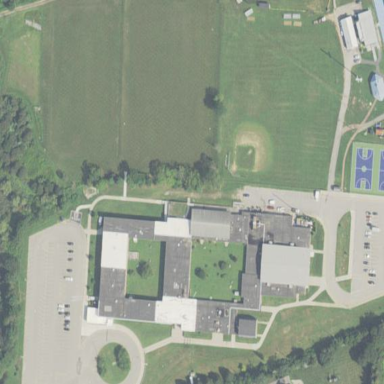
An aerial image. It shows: School.